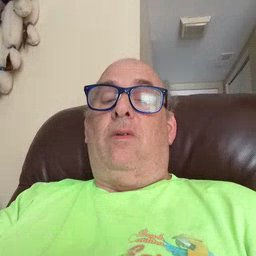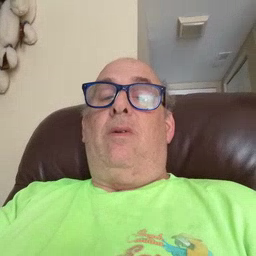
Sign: orange